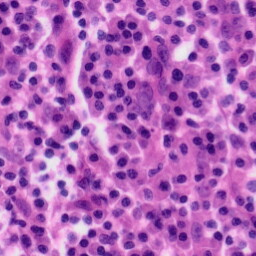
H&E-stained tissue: Tonsil